Question: I need some help with this exception, I am implementing a NPAPI plugin to be able to use local sockets from browser extensions, to do that I am using Firebreath framework.
For socket and connectivity I am using Boost asio with async calls and a thread pool of 5 worker threads.
Also I have a deadline per thread to implement a transmission timeout.
My extension workflow with the plugin is as this:
1. Open socket 1(this starts a async_receive and the deadline async_wait)
2. Write in the socket 1
3. Get response 1
4. Open another socket 2
5. Write in the socket 2
6. Write socket 1
7. Close socket 1 (socket.cancel(), deadline.cancel(), socket.shutdown(), socket release).
8. Get response 2
9. Write socket 2
10. Close socket 2
As everything is cross language and async is really hard to debug but all open, write or close are called from javascript and the read from socket 1 that calls open 2, write 2, write 1 and close 1 in that order.
Maybe evrything I am telling is unrelated as the call stack when the exception is thrown does not show any of my functions and only show that it is inside a 'malloc' that calls '_heap_alloc_dbg_impl'
As it is it usually fails in the 2nd or 3rd full cycle and it seems that happens between steps 5 and 7.
But, I think that it must be asio related as doing everything with a single worker thread just crashes with the exception on the first cycle.
I am open to publish more information code if you need it.

There are 10 threads are launched with:
'''
workPtr.reset( new boost::asio::io_service::work(io_service));
for ( int i = 0; i < 10; ++i) {
m_threadGroup.create_thread( boost::bind(&boost::asio::io_service::run, &io_service) );
}
'''
The 11th _threadstartex I don't know who launched it
On another thread (not the one that VS claims as causing the crash) there is a 'join_all()' in process because my class is being destroyed but I think it shouldn't, so maybe this crash is due to another exception and the Firebreath process to close everything when it crashes.
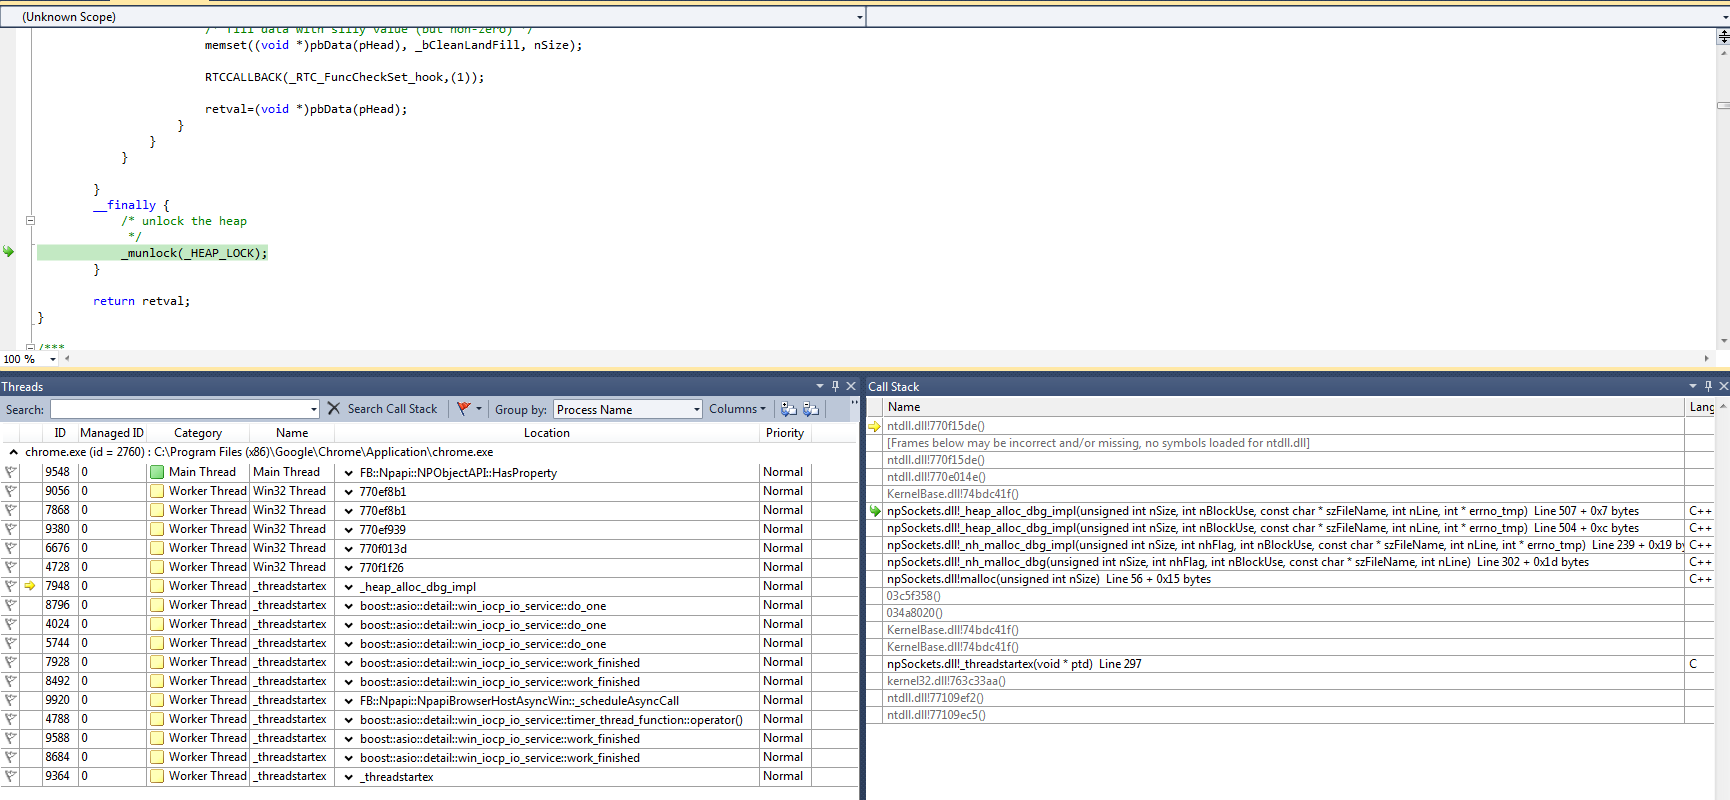
Answer: I found the errors by continuing to inspect the other threads. I found that my principal class that Firebreath was invoking was in the process of being destroyed. Inspecting a little more I found that it was totally my fault I have a class for storing the sockets information that needed to use a function in the principal class (I didn't like it but it was the only way I found to use it) so I added a 'shared_ptr' to the principal class. So if it after destroying on of those 'SocketInfo' objects as there were no others the ptr ref count reached 0 and the principal class was being destroyed.
What is fun is that sockets usually close normally after being used so I see no reason why this was not triggered when there were not sockets opened and only happened when 2 sockets where opened and closed in a row.
Anyway I also had a 'shared_from_this' error with the deadline handler but that seemed unrelated.
And now it seems it is working as expected with any number of threads.